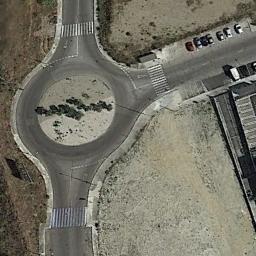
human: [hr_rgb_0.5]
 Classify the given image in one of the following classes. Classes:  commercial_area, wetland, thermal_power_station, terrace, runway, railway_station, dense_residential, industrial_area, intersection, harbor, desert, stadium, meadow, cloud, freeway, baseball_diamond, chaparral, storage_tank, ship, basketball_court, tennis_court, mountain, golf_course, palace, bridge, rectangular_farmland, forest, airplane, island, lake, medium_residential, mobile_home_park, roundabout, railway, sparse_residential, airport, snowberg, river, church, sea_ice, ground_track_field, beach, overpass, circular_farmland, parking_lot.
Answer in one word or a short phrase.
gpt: roundabout